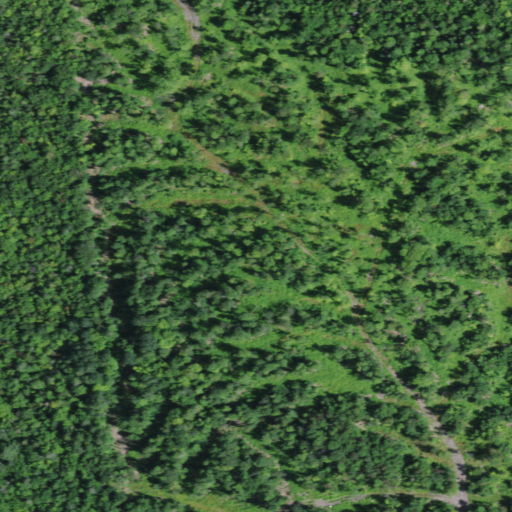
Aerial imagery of mountain in New York named Mulholland Hill containing deciduous forest, evergreen forest, mixed forest, and woody wetlands